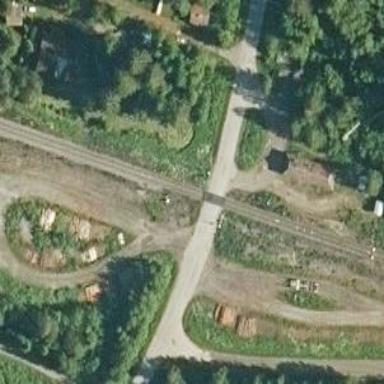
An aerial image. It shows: Level crossing with light signals and saltire markings.